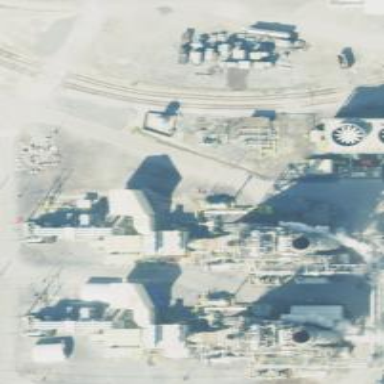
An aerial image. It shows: Generator powered by gas. It is combined cycle generator.